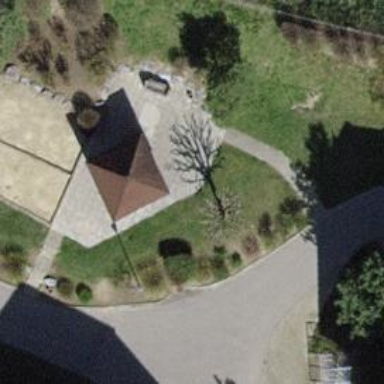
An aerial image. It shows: Picnic table located in leisure land area.